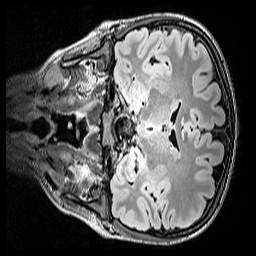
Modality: FLAIR
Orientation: coronal
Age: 12
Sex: male
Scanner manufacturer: siemens
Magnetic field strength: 3 T
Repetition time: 5 s
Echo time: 0.388 s